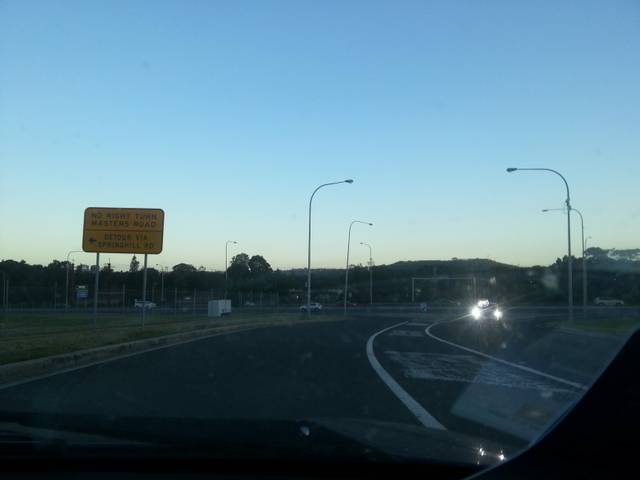
Region: Australia
Coordinates: -34.445, 150.874